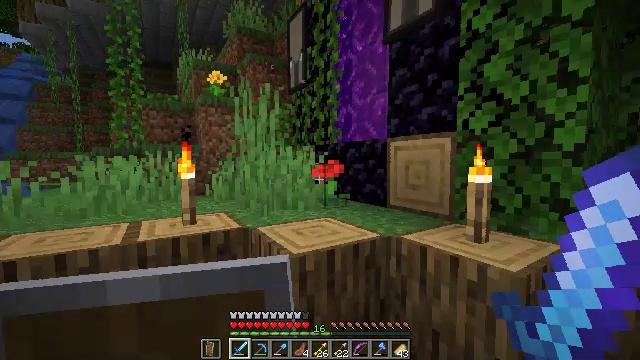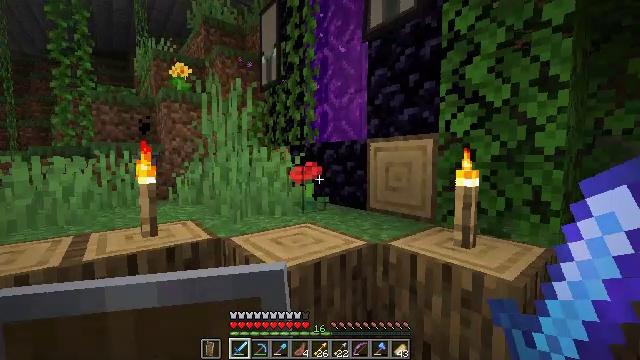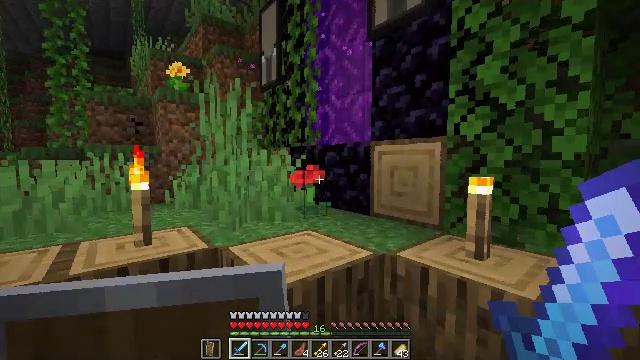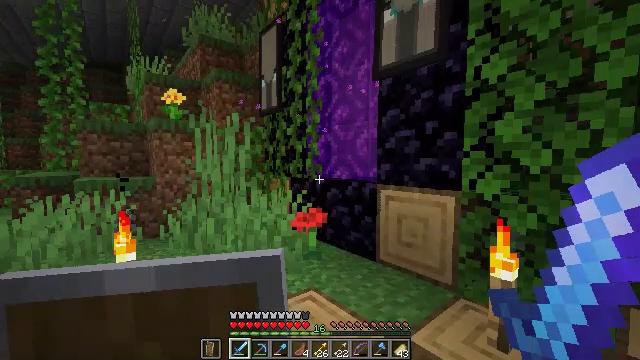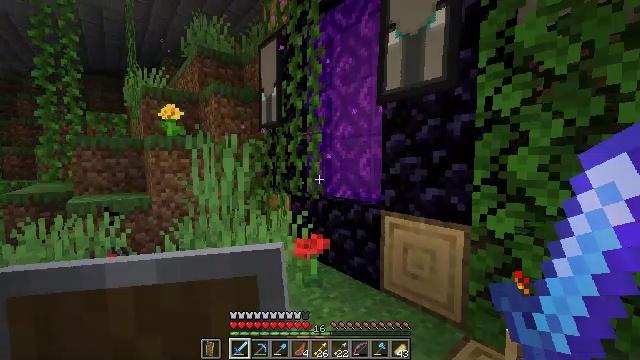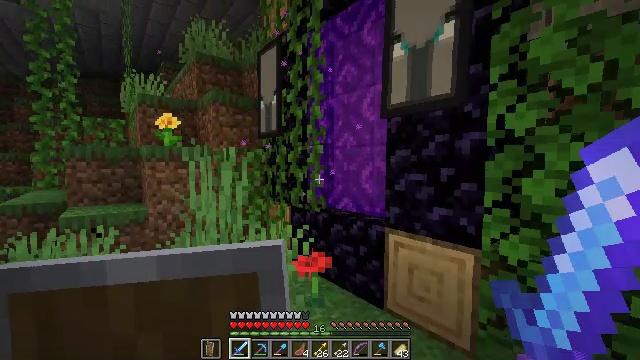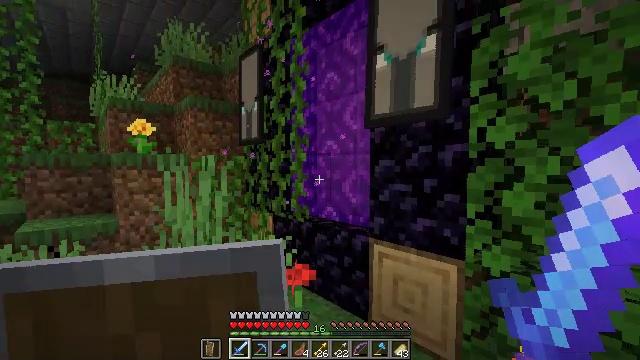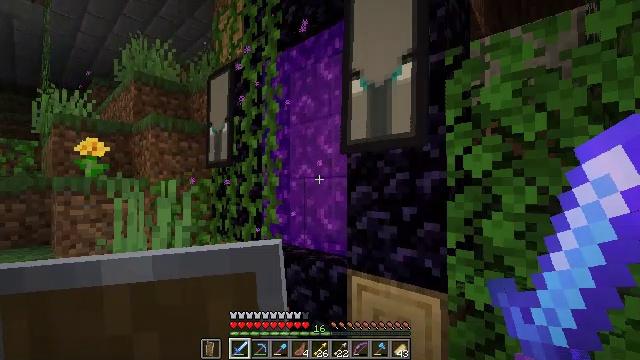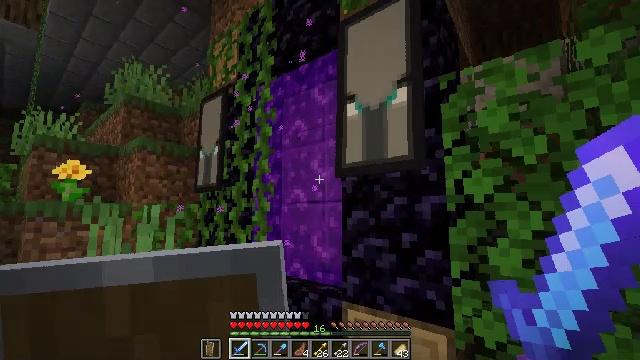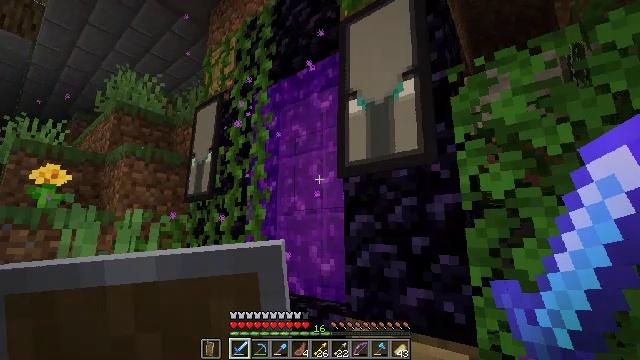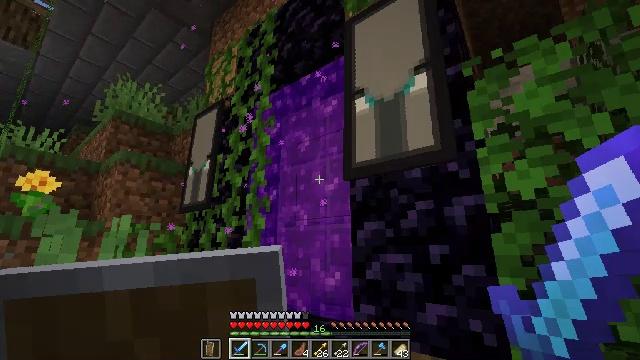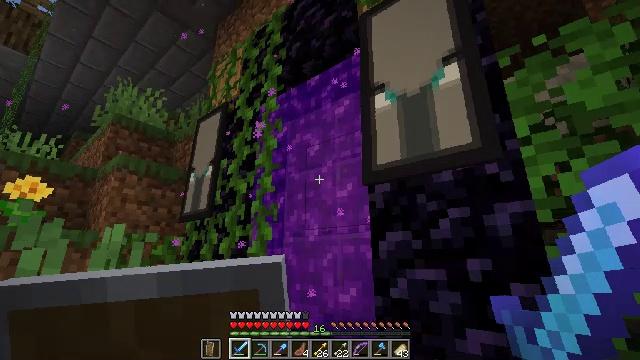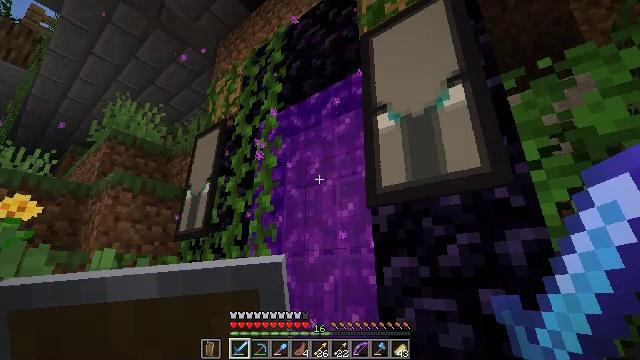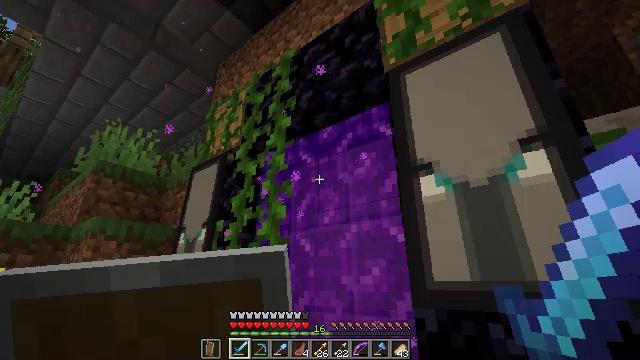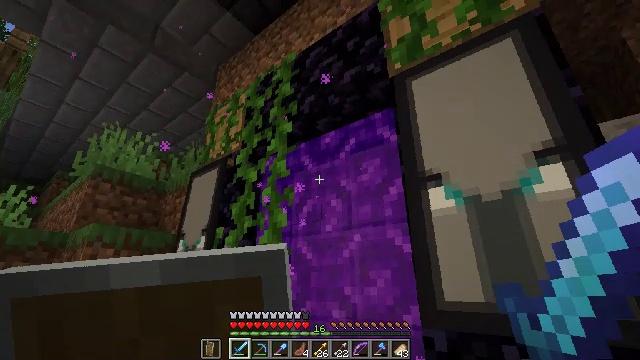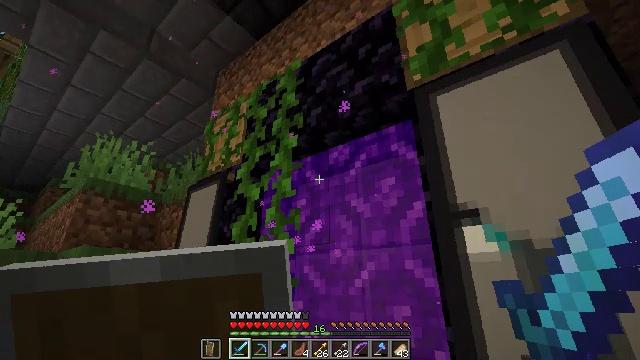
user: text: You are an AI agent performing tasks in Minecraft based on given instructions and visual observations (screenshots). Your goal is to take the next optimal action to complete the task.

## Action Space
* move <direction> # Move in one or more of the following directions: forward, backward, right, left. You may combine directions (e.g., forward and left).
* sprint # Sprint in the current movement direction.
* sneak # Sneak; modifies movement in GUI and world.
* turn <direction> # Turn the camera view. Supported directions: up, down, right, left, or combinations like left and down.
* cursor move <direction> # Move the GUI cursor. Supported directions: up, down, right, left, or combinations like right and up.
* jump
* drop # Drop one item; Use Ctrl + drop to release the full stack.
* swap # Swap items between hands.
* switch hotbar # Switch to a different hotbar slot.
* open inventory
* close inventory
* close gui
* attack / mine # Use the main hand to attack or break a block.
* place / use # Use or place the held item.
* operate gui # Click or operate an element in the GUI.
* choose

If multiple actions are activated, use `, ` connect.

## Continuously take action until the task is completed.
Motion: motion action
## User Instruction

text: Break the vines.
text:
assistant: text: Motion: move forward, turn right
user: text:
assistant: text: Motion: move forward, jump
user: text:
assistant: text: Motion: move forward, jump
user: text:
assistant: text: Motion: move forward, jump
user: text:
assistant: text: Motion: move forward, jump
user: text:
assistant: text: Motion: move forward, turn right, jump
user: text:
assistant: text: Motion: move forward, turn right and up, jump
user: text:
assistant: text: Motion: move forward, turn right and up, jump
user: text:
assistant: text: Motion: move forward, turn right and up, jump
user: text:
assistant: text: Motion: move forward, turn up, jump
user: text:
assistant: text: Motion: move forward and move left, turn up, jump
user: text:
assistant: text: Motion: move forward and move left, turn up, jump
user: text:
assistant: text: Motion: move forward and move left, turn up, jump
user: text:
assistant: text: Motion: move forward, jump
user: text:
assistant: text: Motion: move forward, jump
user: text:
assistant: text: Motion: move forward, turn left and up, jump
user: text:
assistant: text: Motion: move forward, turn up, jump
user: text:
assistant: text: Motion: move forward, turn up, jump
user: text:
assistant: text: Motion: turn left and up
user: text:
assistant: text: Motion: turn left and up
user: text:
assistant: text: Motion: turn left and up, attack / mine
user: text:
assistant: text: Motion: turn right and up, attack / mine
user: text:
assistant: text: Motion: attack / mine
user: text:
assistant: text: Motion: turn up, attack / mine
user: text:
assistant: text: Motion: turn right and up, attack / mine
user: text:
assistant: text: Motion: turn up, attack / mine
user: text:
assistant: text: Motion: attack / mine
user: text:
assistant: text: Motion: attack / mine
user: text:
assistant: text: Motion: attack / mine
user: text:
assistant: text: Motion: attack / mine